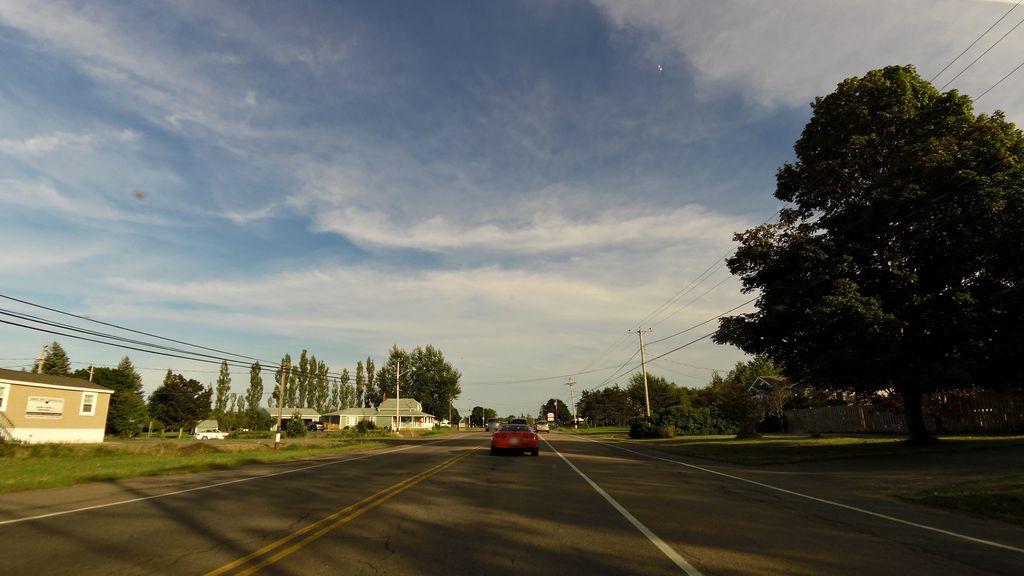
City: charlottetown